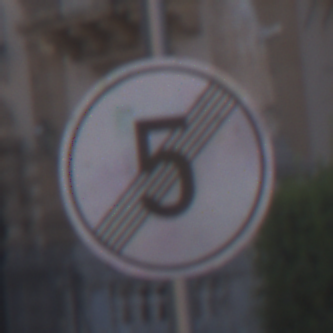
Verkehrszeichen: EndeGeschwindigkeit5
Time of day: SunriseSunset
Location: Outdoor (Urban)
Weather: PartlyCloudy
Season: NotSpecified
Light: Natural